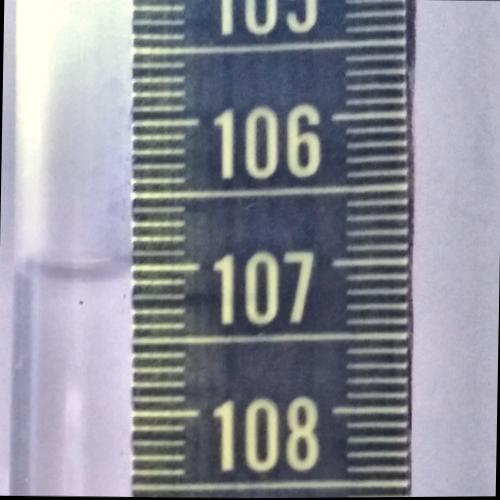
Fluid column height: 107.0 cm